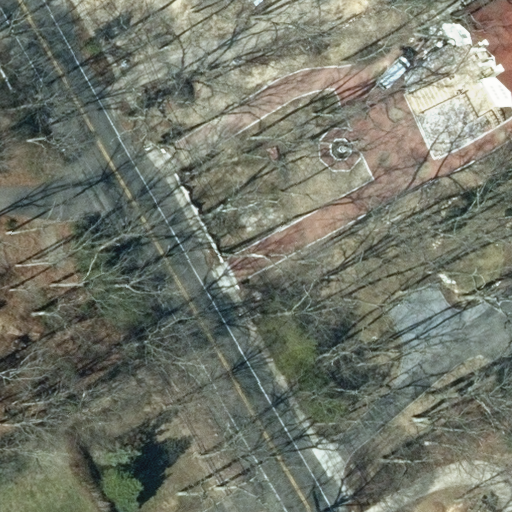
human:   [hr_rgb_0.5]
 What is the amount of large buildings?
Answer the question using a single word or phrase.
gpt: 0

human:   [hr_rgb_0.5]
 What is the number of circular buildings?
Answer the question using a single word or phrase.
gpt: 0

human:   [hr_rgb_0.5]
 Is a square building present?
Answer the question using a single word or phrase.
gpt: no

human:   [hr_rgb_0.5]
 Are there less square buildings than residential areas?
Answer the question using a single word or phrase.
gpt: yes

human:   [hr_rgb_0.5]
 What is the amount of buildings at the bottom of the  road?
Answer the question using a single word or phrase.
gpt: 0

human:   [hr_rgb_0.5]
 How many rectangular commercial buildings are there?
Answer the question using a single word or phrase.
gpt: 0

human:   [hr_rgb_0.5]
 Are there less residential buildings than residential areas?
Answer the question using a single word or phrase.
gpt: no

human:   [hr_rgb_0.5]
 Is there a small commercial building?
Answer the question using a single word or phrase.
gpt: no

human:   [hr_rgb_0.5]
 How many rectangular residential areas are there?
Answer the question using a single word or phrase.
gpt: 1

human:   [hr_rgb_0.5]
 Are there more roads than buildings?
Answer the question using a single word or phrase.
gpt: no

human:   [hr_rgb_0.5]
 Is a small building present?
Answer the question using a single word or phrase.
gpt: yes

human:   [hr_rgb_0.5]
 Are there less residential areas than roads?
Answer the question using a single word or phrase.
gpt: no

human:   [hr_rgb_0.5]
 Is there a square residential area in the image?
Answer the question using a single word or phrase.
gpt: no

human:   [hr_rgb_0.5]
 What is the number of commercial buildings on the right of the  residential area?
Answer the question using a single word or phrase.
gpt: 0

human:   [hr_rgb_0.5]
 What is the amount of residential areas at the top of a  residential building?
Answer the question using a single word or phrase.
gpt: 0

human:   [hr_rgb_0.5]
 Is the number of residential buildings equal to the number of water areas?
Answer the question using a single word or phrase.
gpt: no

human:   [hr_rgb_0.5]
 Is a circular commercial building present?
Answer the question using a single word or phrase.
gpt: no

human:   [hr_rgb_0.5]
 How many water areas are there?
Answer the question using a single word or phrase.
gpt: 0

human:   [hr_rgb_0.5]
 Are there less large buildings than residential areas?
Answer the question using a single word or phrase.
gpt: yes

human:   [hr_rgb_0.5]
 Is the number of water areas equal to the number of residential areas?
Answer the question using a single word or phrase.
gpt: no

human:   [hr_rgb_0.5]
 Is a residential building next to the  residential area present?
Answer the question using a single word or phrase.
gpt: yes

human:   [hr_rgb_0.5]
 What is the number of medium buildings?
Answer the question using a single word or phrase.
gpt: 1

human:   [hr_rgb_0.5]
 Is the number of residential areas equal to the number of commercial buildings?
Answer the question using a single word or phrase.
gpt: no

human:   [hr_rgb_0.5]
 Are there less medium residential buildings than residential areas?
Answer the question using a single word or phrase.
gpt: no

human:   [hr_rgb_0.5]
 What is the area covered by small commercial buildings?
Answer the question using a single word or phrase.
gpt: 0m2

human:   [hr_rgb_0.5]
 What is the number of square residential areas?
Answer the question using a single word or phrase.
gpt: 0

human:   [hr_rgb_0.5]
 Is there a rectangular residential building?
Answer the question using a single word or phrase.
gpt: yes

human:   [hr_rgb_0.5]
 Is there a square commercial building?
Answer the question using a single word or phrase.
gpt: no

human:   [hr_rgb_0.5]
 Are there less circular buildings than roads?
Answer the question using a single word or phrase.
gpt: yes

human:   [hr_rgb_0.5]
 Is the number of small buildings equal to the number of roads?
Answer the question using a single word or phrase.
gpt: yes

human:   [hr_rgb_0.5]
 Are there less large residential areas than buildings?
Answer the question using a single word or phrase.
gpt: yes

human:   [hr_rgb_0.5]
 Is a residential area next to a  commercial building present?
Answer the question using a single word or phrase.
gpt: no

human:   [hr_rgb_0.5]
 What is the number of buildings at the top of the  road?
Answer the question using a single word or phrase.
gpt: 1

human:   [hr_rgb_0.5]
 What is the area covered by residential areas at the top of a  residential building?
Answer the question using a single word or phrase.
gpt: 0m2

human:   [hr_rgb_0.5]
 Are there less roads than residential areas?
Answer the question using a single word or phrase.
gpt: no

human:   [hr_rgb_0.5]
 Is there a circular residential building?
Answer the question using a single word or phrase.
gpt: no

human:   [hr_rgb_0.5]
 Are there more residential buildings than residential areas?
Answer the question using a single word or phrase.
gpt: yes